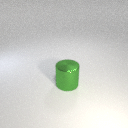
large green metal cylinder